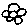
Label: flower